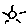
Label: sun